Question: I'm trying to plot multiple time series using a pandas dataframe. The dataframe contains more than 100 registers.
From the panda's documentation I've read that when pandas.df.plot() is executed this is also executed with gcf().autofmt_xdate(). I want to put my custom datetime format but when I tried my custom date format is overlapped over the date given by default by pandas plot. ?Is there a way to skip gcf().autofmt_xdate() on plot creation? ?How can i provide to panda a custom datetime format?
Here is the generated plot.

Here is the python code.
'''
import matplotlib.pyplot as plt
import matplotlib.dates as mdates
import pandas as pd
from pandas import Series
import pickle
datos = pickle.load(open("datos_reporte.pickle", "r"))
reload(plt)
series_o = []
series_p_h = []
series_p_d = []
series_names = []
for cod_estacion in datos.keys():
x = [d[0] for d in datos[cod_estacion]['historial_semanal']]
y = [d[1] for d in datos[cod_estacion]['historial_semanal']]
s = Series(y, x)
series_o.append(s.groupby(level=0).first())
df1 = pd.concat(series_o, join='outer', axis=1)
interval = int(len(df1) / 12)
df1.columns = series_names
ax = plt.figure(figsize=(7,5), dpi=100).add_subplot(111)
df1.plot(ax=ax)
ax.xaxis.set_major_locator(mdates.HourLocator(interval=200))
ax.xaxis.set_major_formatter(mdates.DateFormatter('%m/%d-%H:%S'))
ax.xaxis.grid(True, which="minor")
plt.title("Datos observados")
plt.ylabel('Caudal m^3/s')
plt.xlabel('Fecha')
plt.legend(loc=0,prop={'size': 7})
plt.xticks(rotation='vertical', fontsize = 8)
plt.subplots_adjust(bottom=.2)
plt.show()
'''
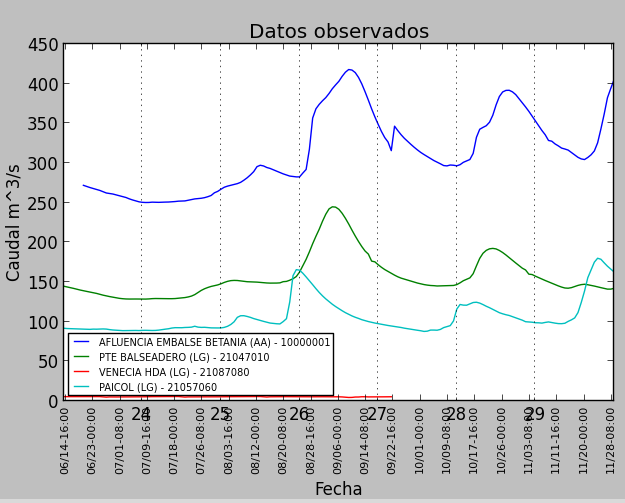
Answer: I think you can just clear all the ticks before you make new ones:
'''
df=pd.DataFrame({'A':np.random.random(20), 'B':np.random.random(20)})
df.index=pd.date_range('1/1/2014', periods=20, freq='5H')
ax = plt.figure(figsize=(7,5), dpi=100).add_subplot(111)
df.plot(ax=ax)
ax.set_xticks([])
ax.set_xticks([], minor=True)
ax.xaxis.set_major_locator(mdates.HourLocator(interval=200))
ax.xaxis.set_major_formatter(mdates.DateFormatter('%m/%d-%H:%S'))
ax.xaxis.grid(True, which="minor")
plt.xticks(rotation='vertical', fontsize = 8)
plt.subplots_adjust(bottom=.2)
'''

# Edit
Now the labels are off. 'ax.xaxis.set_major_formatter(mdates.DateFormatter('%y/%m/%d-%H:%S'))' will show they are 1991/01/11 and so on.
'''
df=pd.DataFrame({'A':np.random.random(20), 'B':np.random.random(20)})
df.index=pd.date_range('1/1/2014', periods=20, freq='5H')
ax = plt.figure(figsize=(7,5), dpi=100).add_subplot(111)
ax.plot(df.index.to_pydatetime(), df.A, label='A')
ax.plot(df.index.to_pydatetime(), df.B, label='B')
ax.legend()
ax.xaxis.set_major_locator(mdates.HourLocator(interval=5))
ax.xaxis.set_major_formatter(mdates.DateFormatter('%y/%m/%d-%H:%S'))
ax.xaxis.grid(True, which="major")
ax.yaxis.grid(True, which="major")
plt.xticks(rotation='vertical', fontsize = 8)
plt.subplots_adjust(bottom=.2)
'''